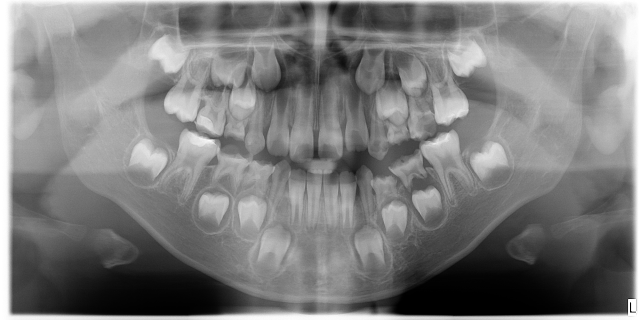
child